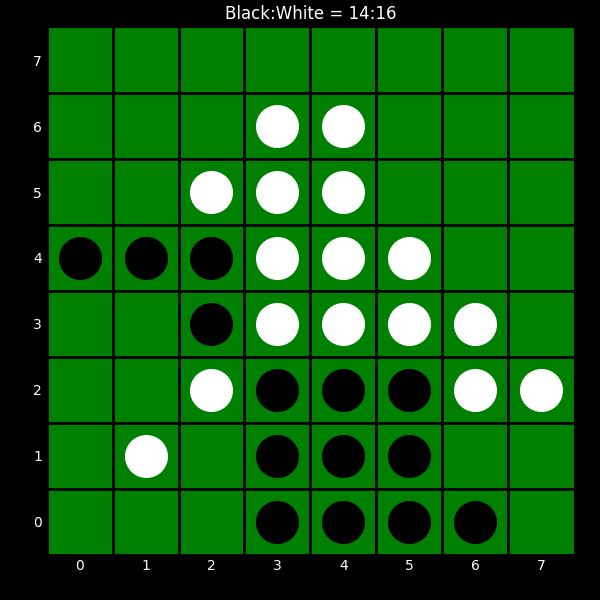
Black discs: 14
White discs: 16